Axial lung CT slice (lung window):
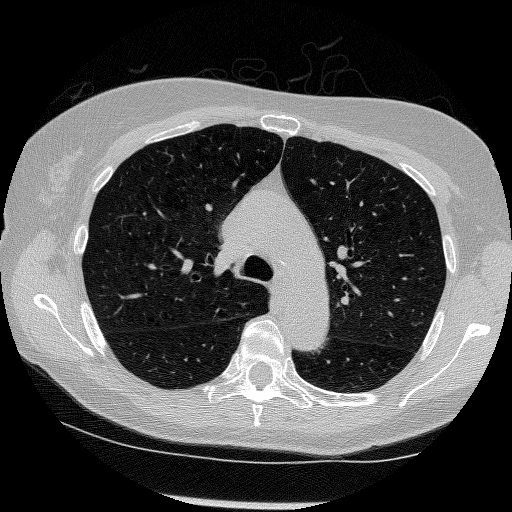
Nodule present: no